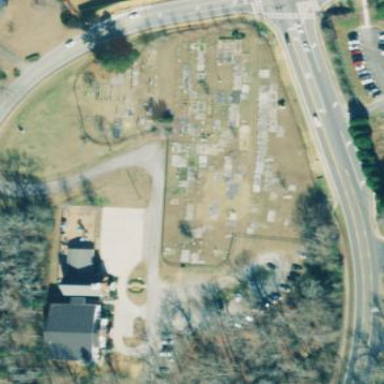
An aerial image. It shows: Cemetery.